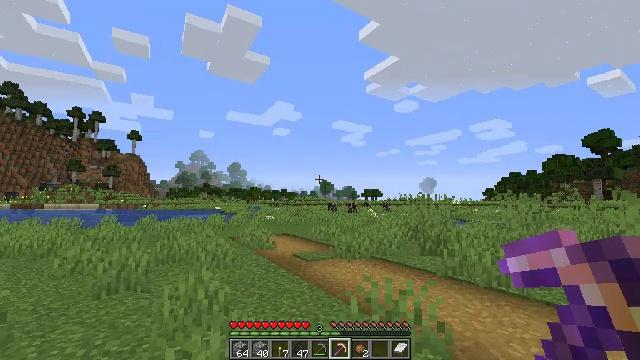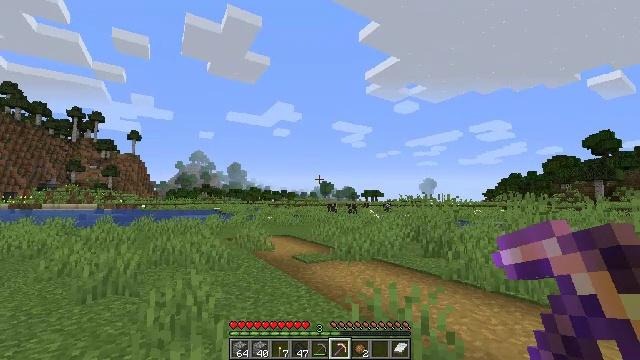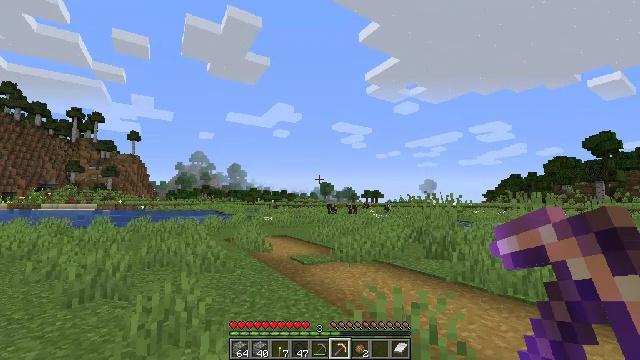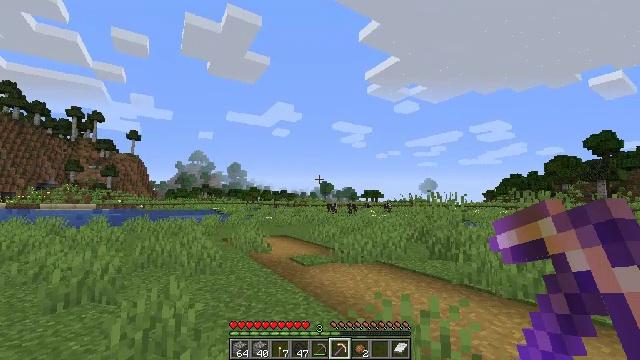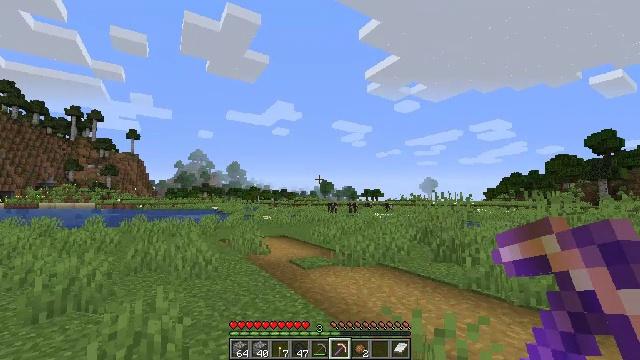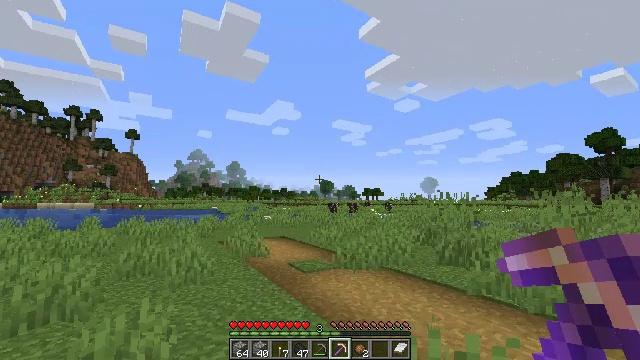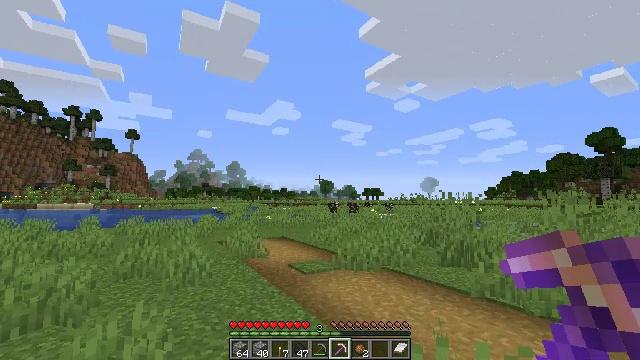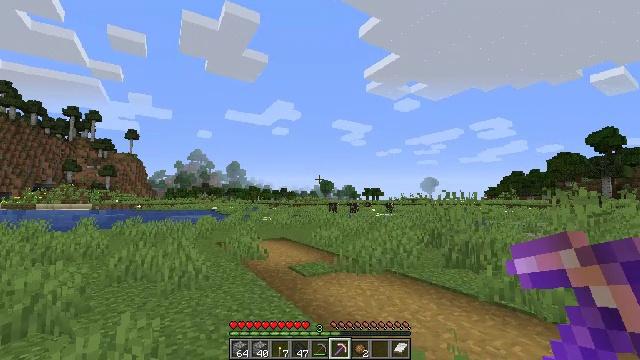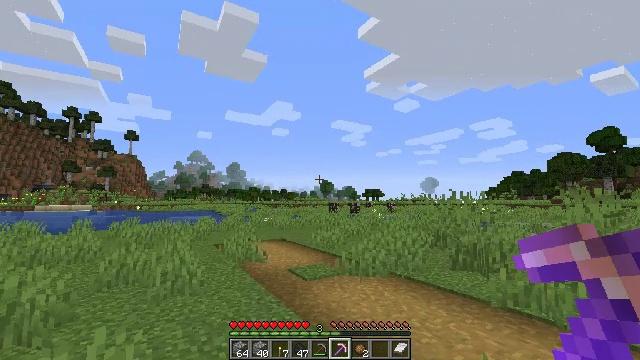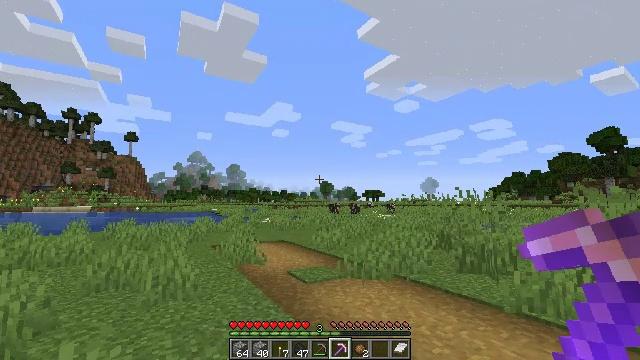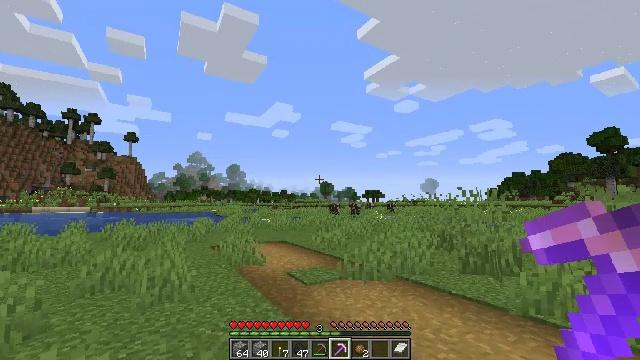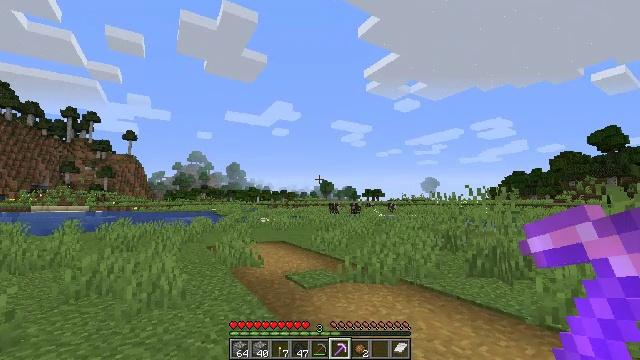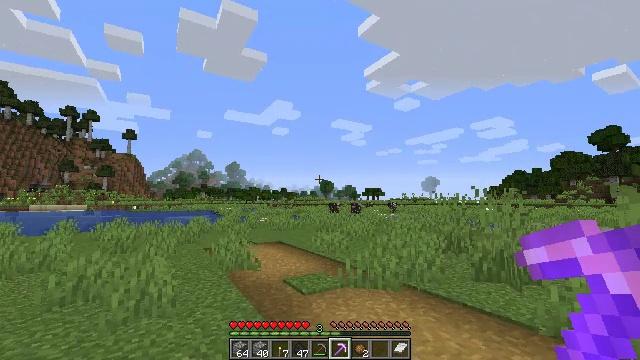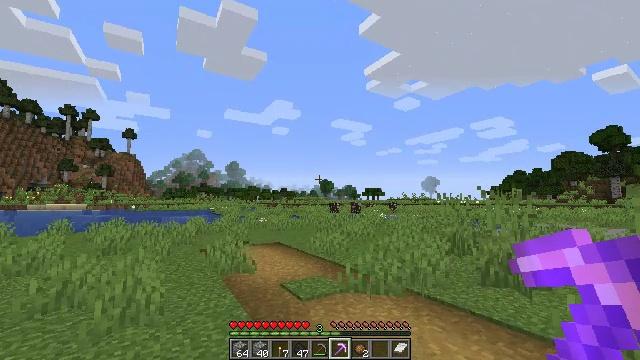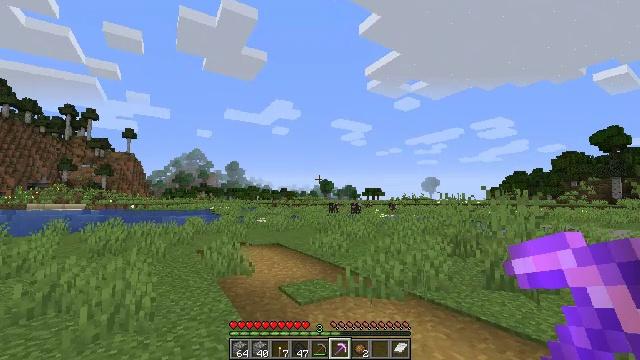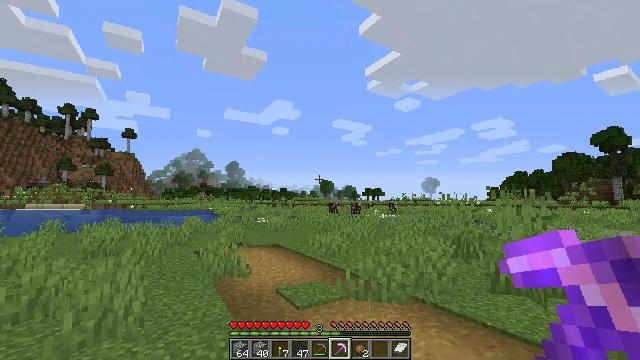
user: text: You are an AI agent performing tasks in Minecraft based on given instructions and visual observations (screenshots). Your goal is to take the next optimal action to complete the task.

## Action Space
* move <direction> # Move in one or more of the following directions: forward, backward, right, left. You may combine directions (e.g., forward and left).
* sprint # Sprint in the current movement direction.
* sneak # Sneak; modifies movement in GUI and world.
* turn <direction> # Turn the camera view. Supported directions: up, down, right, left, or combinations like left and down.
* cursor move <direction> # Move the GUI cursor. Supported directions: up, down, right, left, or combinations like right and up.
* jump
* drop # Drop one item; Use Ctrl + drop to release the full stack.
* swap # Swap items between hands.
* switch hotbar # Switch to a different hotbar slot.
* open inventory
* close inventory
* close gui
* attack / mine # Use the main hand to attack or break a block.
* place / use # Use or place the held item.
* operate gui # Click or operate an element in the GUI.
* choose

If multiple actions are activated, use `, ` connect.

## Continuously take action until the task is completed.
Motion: motion action
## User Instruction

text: Clear the ground by mining grass.
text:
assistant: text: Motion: move forward
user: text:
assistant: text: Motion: move forward
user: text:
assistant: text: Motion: move forward
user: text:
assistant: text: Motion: move forward
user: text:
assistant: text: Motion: move forward
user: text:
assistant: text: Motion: move forward
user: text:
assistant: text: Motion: move forward
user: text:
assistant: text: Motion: move forward
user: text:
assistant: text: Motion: move forward
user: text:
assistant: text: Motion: move forward
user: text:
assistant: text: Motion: move forward
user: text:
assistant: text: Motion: move forward
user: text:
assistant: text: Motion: move forward
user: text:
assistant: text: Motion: move forward
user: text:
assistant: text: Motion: move forward
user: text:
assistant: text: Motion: move forward
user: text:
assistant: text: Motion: move forward
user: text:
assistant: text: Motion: move forward
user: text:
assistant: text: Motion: move forward
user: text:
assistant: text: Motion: move forward
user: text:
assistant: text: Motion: move forward
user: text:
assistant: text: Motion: move forward
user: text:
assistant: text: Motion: move forward
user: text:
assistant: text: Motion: move forward
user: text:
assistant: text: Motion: move forward
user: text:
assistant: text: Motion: move forward
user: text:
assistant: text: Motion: move forward
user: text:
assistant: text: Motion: move forward
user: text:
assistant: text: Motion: move forward
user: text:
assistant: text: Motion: move forward